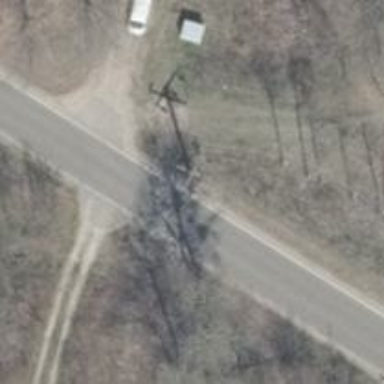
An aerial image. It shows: Power pole.